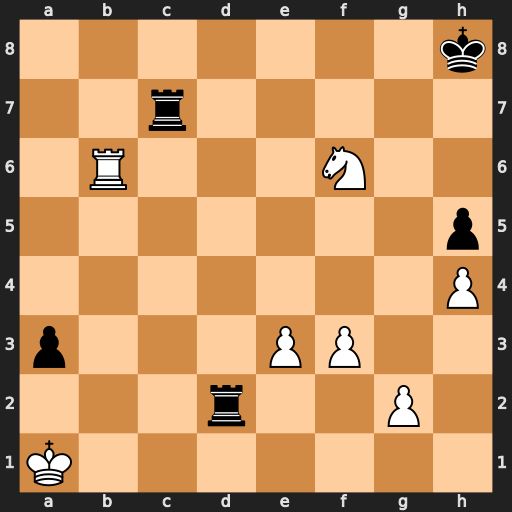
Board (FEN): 7k/2r5/1R3N2/7p/7P/p3PP2/3r2P1/K7
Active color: w
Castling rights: -
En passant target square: -
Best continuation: Rb8+ Kg7 Ne8+ Kf7 Nxc7